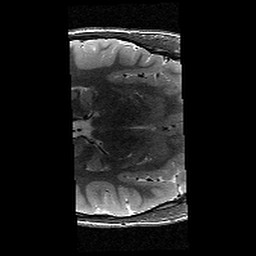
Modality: T2w
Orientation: axial
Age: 12
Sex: male
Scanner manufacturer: siemens
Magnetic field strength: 3 T
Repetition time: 9.23 s
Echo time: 0.067 s